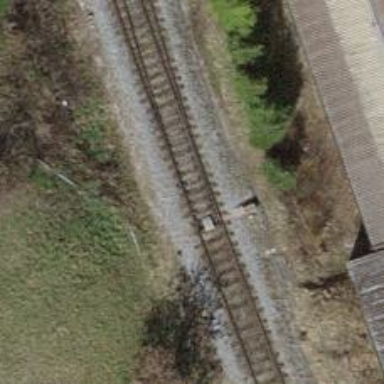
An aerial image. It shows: Railway switch.